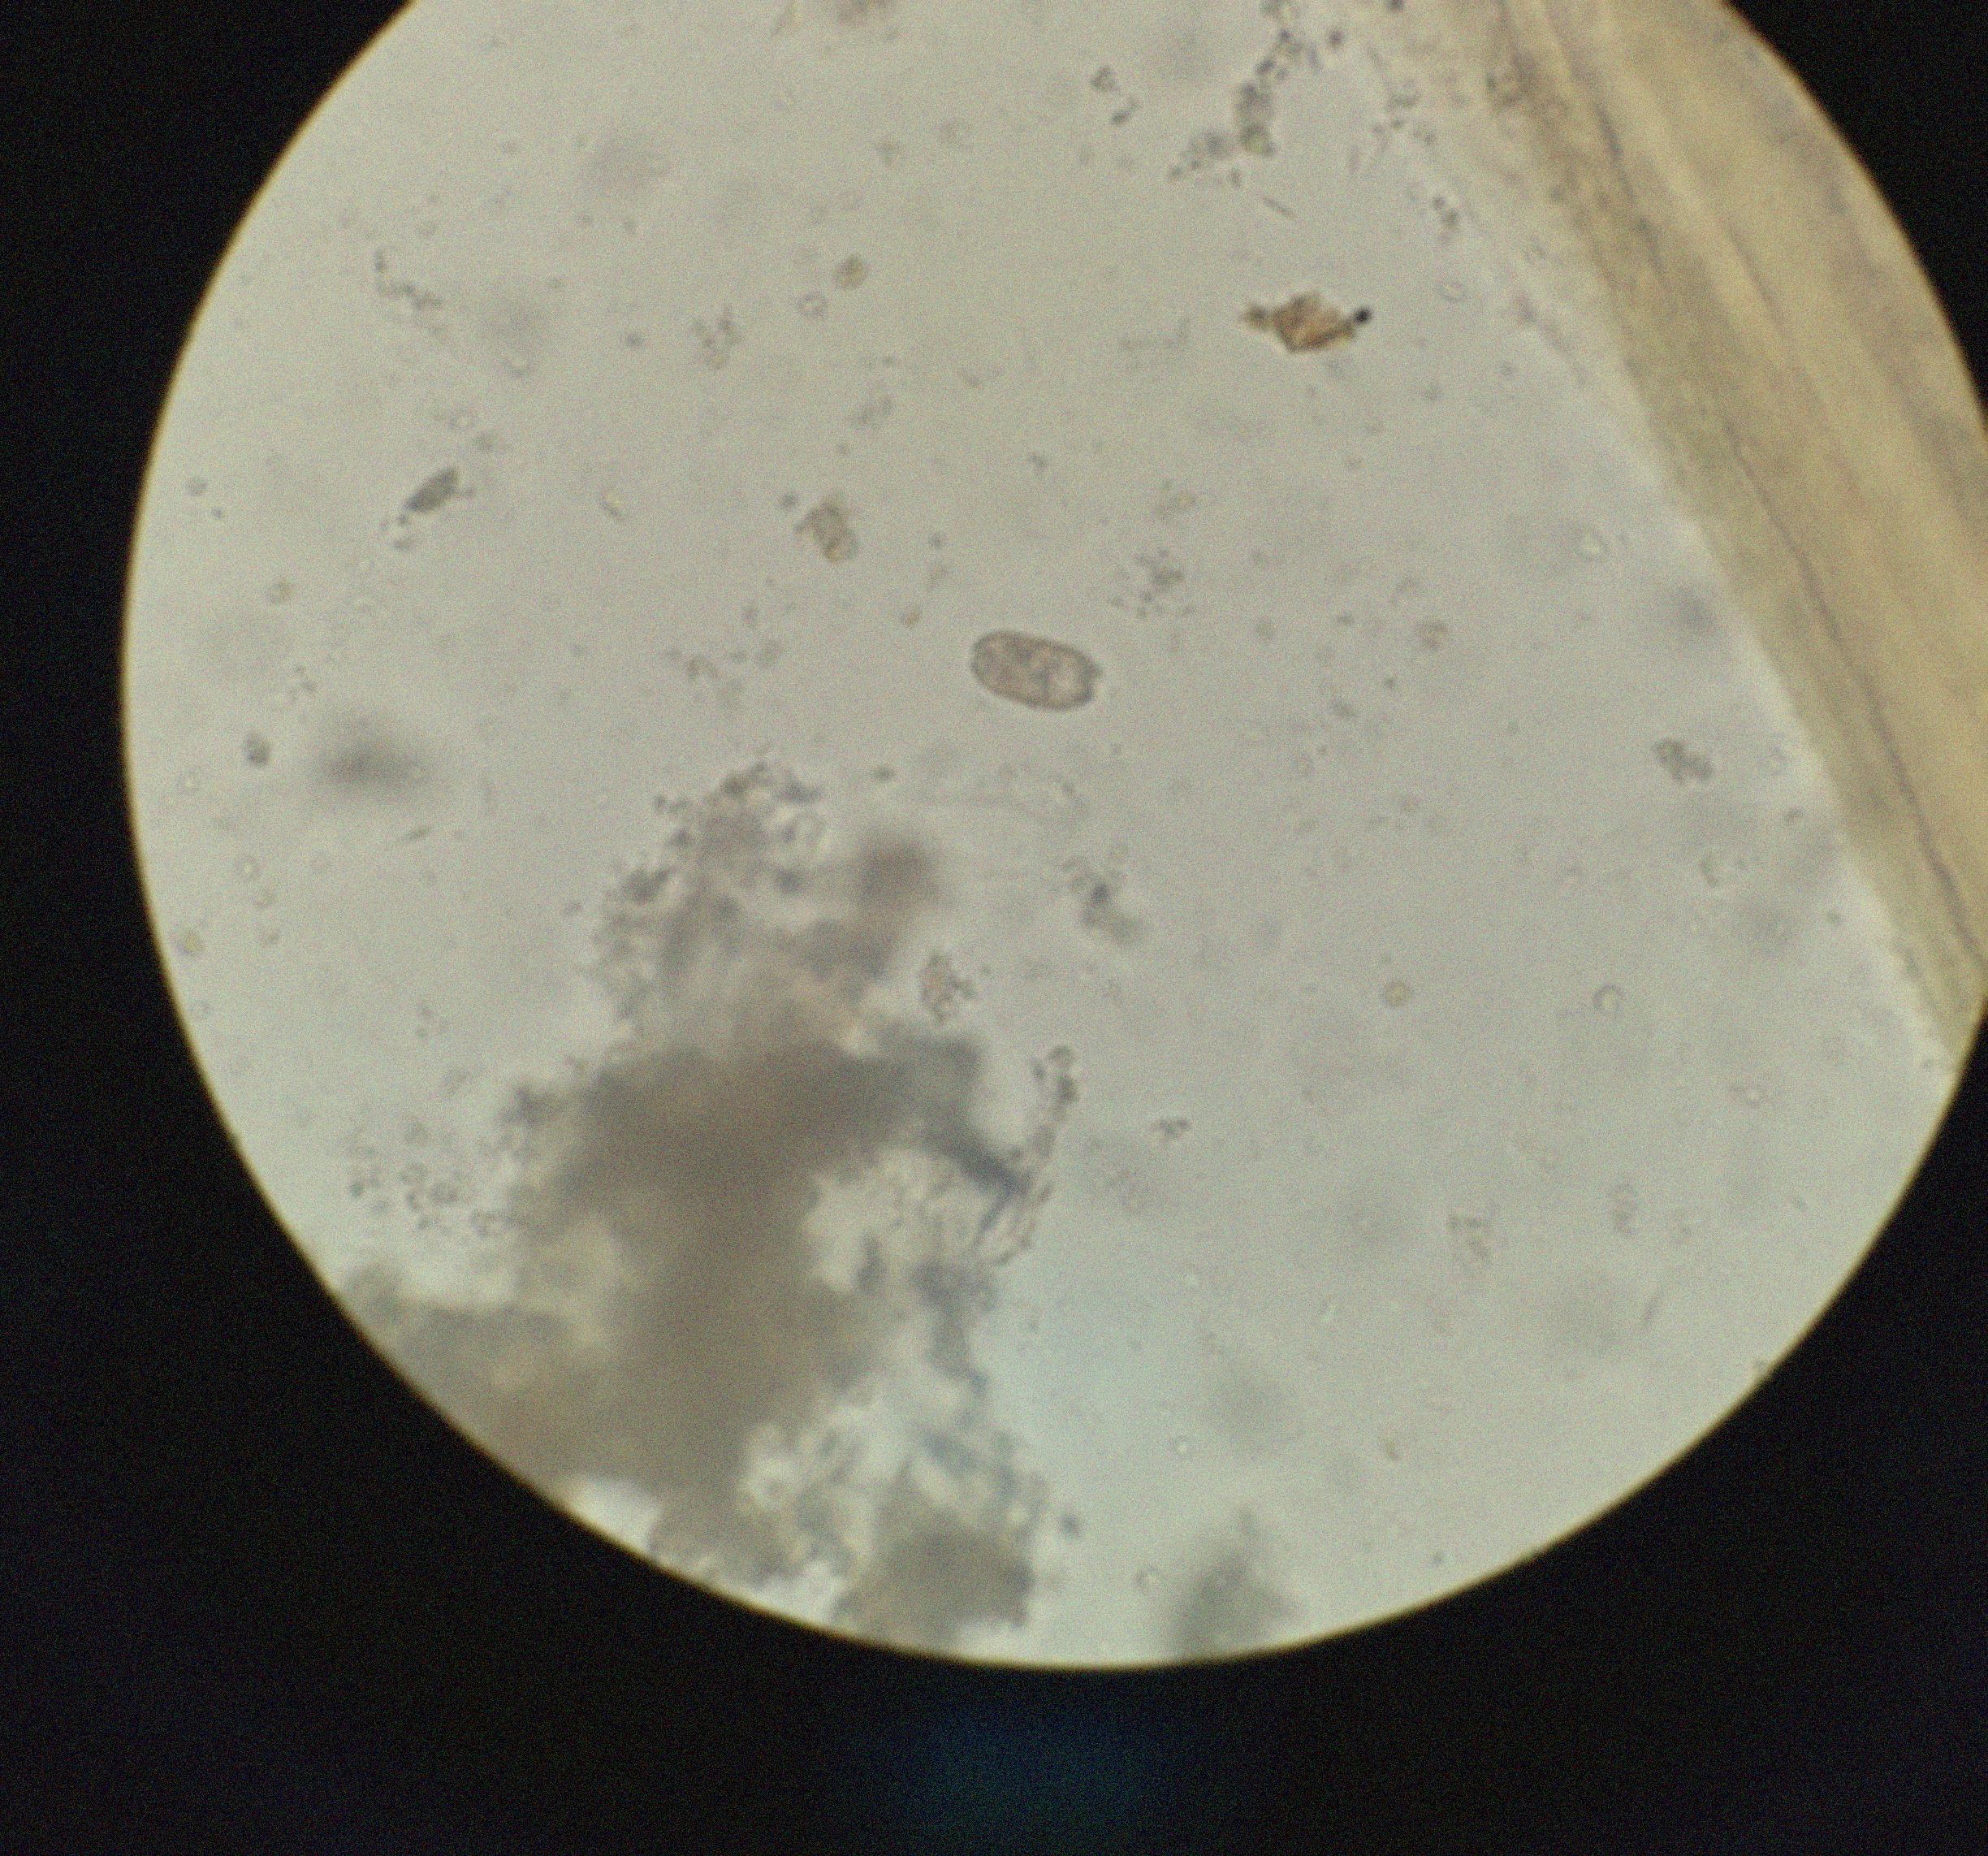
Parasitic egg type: Capillaria philippinensis